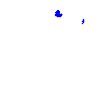
Particle: electron